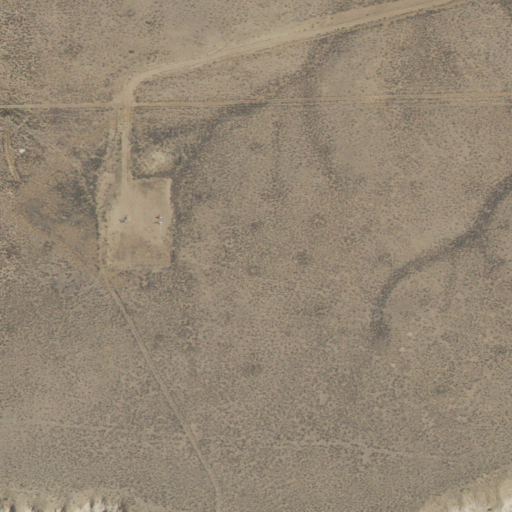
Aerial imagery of bench in New Mexico named Pot Mesa containing shrub and open development